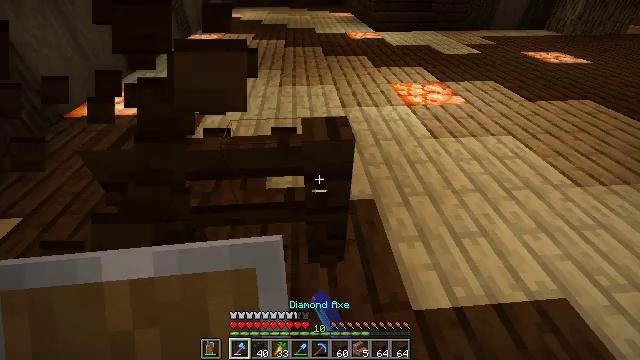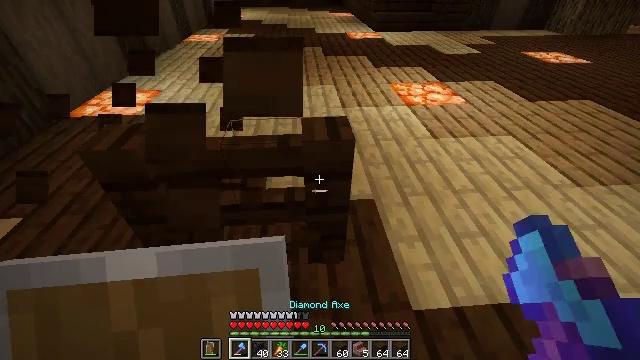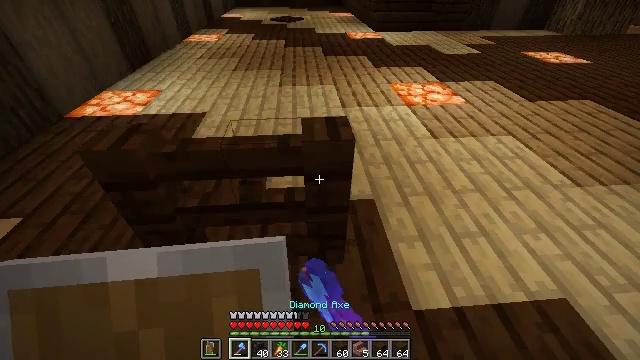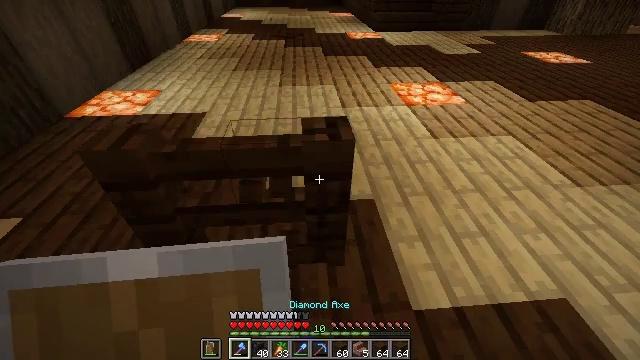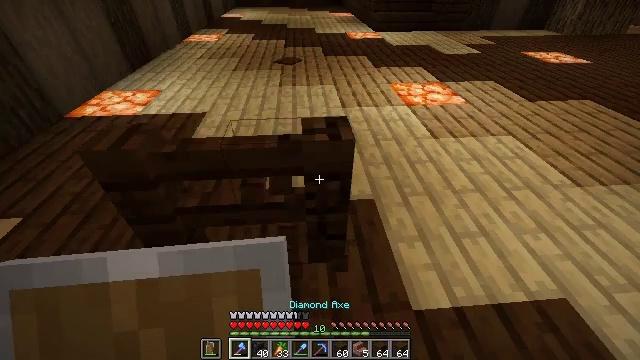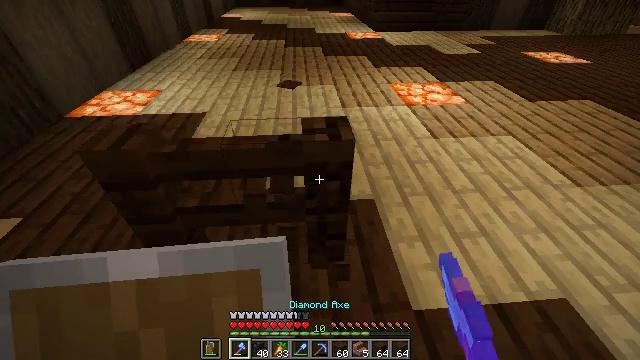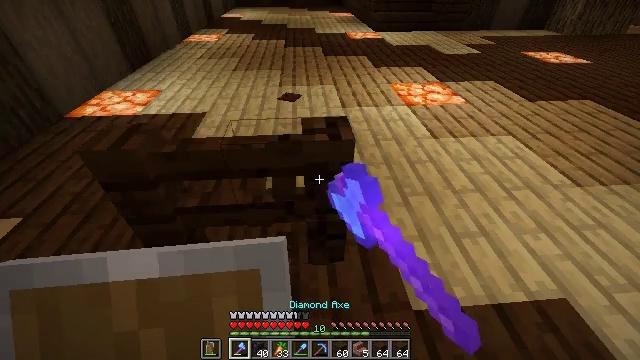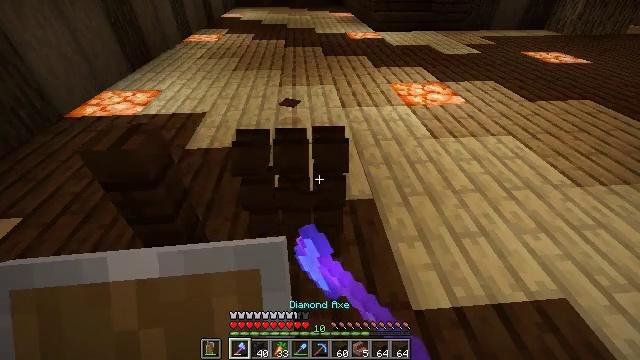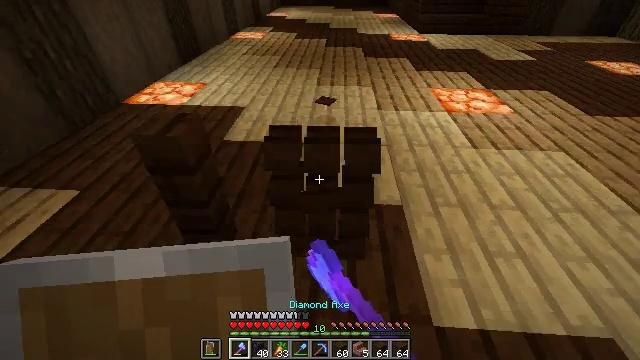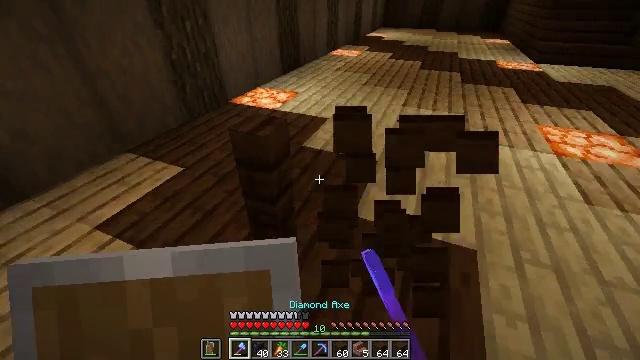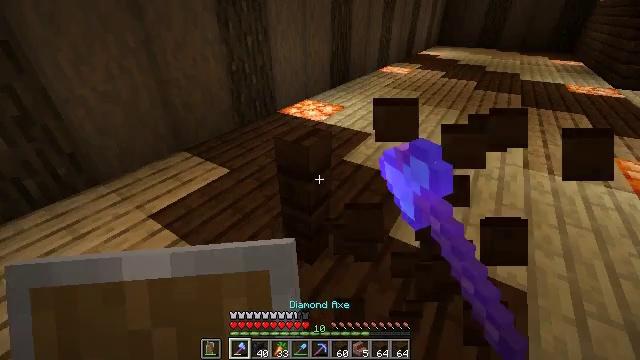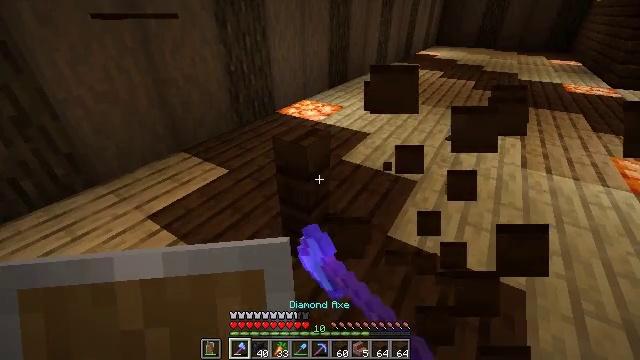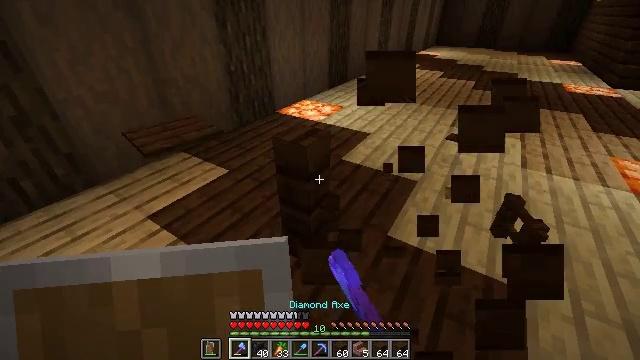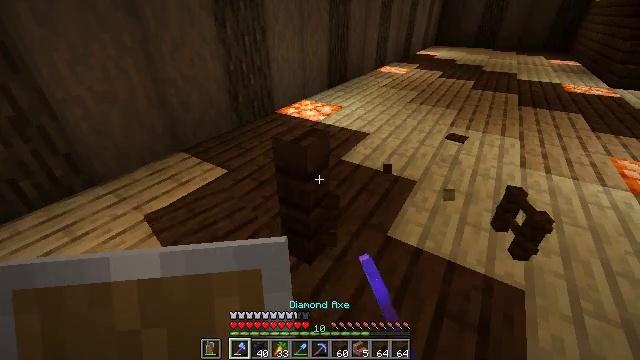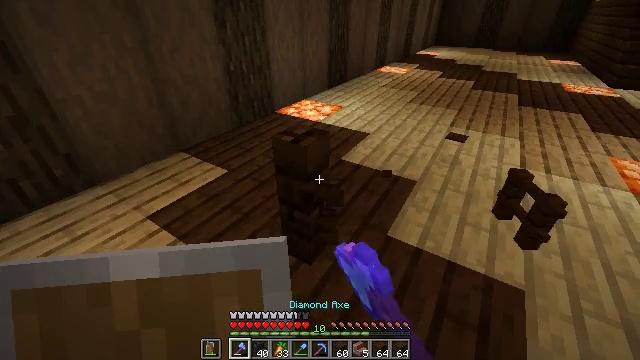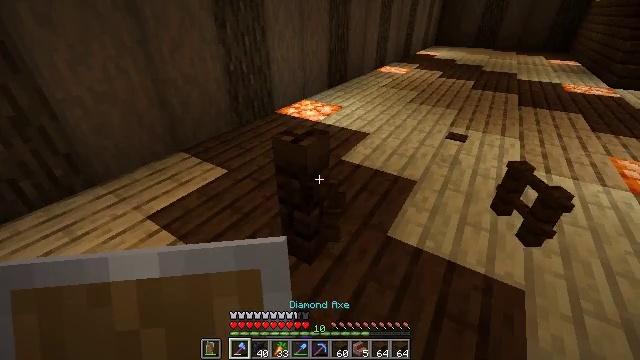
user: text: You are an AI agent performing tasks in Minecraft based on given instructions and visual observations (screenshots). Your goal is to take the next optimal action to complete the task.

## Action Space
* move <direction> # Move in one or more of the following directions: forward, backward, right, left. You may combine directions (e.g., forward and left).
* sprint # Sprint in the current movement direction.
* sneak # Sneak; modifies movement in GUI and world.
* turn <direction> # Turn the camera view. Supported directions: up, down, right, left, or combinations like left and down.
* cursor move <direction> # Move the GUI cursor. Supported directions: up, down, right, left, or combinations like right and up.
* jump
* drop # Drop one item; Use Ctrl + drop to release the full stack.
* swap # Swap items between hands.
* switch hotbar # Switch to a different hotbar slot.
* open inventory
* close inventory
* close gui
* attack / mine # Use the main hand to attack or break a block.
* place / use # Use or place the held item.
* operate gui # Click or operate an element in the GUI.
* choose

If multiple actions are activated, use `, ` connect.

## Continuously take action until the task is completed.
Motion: motion action
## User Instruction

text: Break the dark oak fence to pick it up.
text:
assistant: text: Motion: attack / mine
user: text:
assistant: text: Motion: attack / mine
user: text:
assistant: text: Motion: attack / mine
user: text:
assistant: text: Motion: attack / mine
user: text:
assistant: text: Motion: attack / mine
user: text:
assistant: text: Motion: attack / mine
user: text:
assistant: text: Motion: attack / mine
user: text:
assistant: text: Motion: turn left, attack / mine
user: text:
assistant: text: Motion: turn left and up, attack / mine
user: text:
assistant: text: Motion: turn left and up, attack / mine
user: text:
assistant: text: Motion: attack / mine
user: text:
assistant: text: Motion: attack / mine
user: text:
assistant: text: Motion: attack / mine
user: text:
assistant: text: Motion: attack / mine
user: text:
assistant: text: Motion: attack / mine
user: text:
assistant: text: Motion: attack / mine
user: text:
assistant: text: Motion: attack / mine
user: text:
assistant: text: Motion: attack / mine
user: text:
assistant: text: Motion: attack / mine
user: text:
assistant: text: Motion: move forward, turn right and down, attack / mine
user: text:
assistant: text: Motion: move forward, turn right and down
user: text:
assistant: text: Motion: move forward, turn right and down
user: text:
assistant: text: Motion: no_op